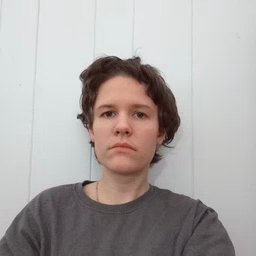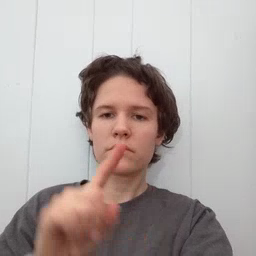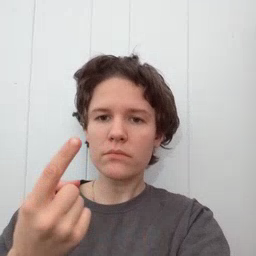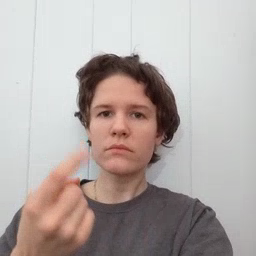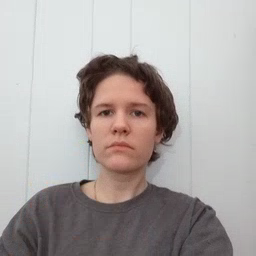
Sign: first